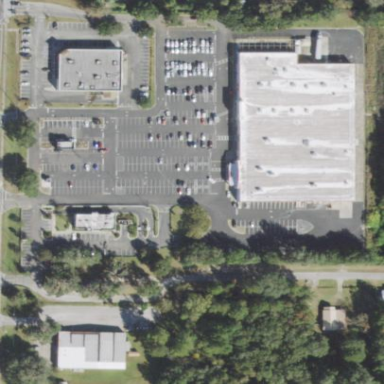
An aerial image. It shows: Commercial area.